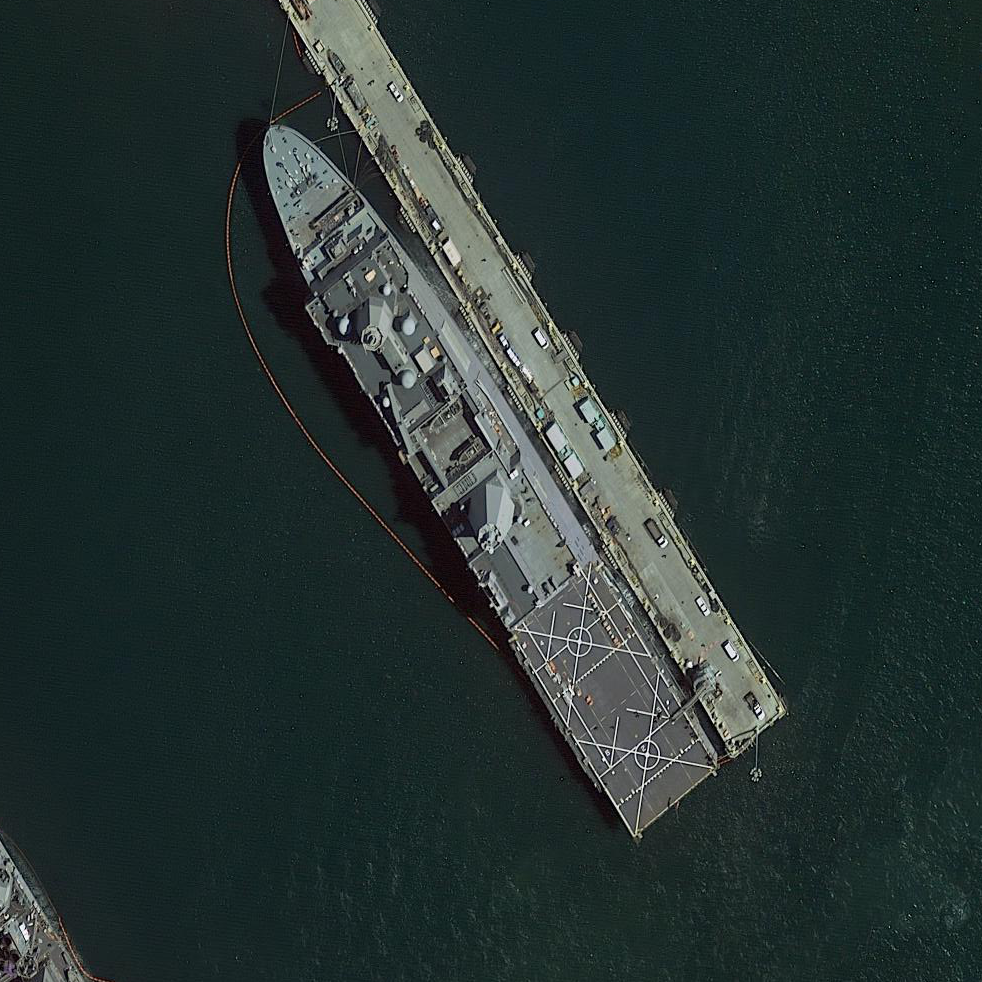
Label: combat